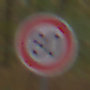
Verkehrszeichen: Geschwindigkeit80
Umgebung: Outdoor, Nature
Tageszeit: Midday
Wetter: Overcast
Licht: Natural
Jahreszeit: NotSpecified
Kontrast: LowContrast